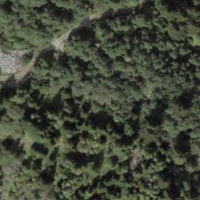
EUNIS habitat code: 44
Species observed at this site:
Dactylorhiza sambucina